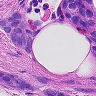
Metastatic tissue present: yes